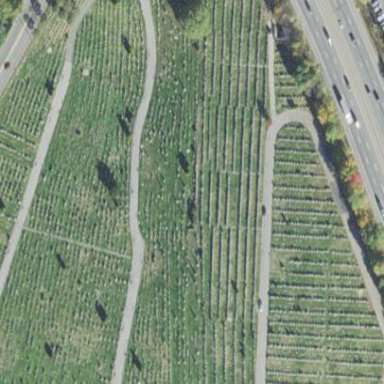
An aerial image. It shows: Graveyard area designated as cemetery.